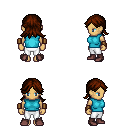
a pixel art fantasy rpg character, female body template, human, tanned skin, teal sleeveless shirt, white pants, brown loose hair, leather bracers, maroon shoes, four views (front, back, left, right), 2x2 character sprite sheet, small pixel art, hard edges, no anti-aliasing